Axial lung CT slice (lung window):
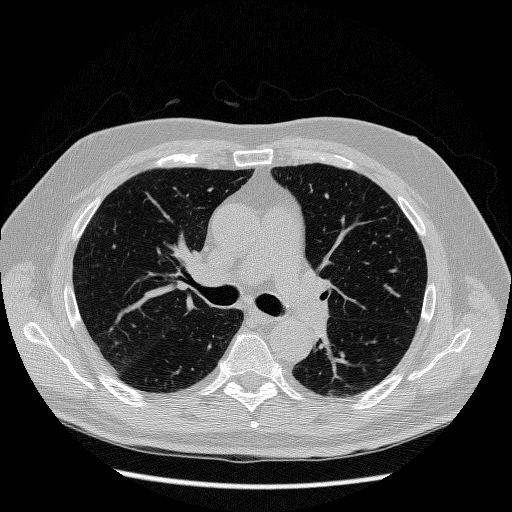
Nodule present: no